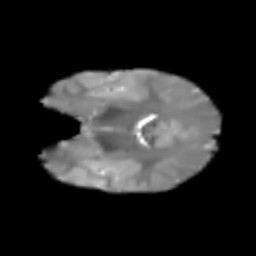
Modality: T2w
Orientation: coronal
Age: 7
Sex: female
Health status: healthy